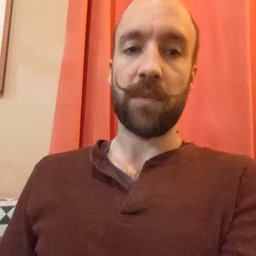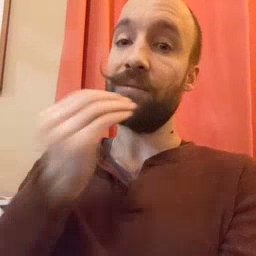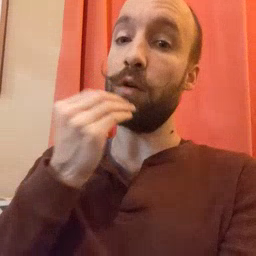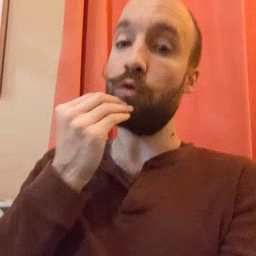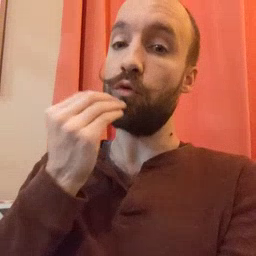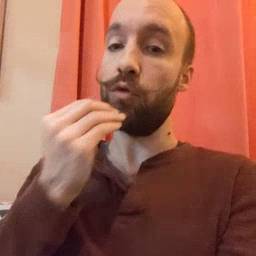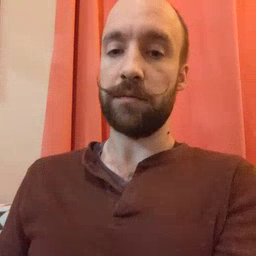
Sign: food